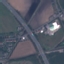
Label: Highway